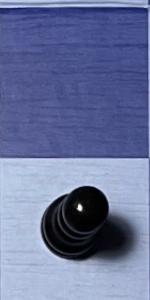
Label: Pawn_Black